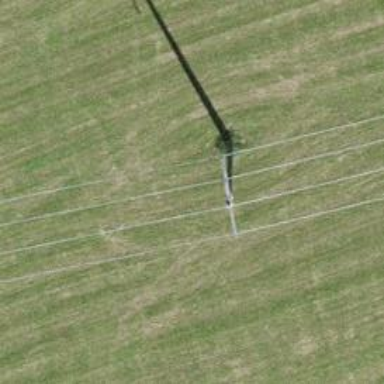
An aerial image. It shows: Power line in the image.